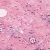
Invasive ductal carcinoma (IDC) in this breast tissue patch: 0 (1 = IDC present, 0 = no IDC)